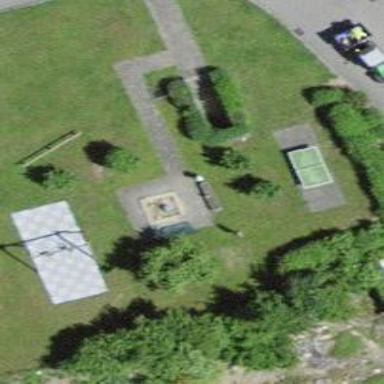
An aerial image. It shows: Brown bench.